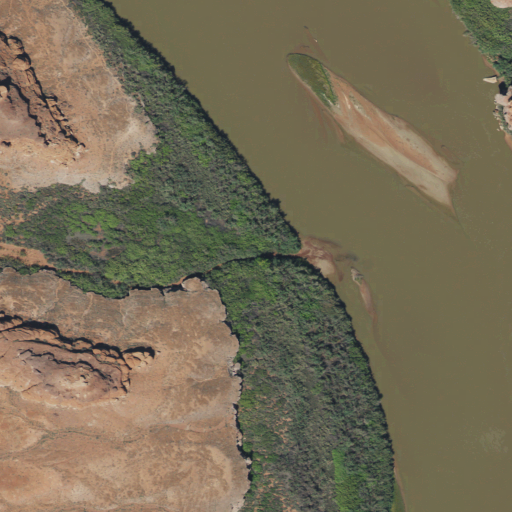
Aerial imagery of valley in Utah named Dog Leg Canyon containing open water, shrub, woody wetlands, and herbaceous wetlands